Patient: sex F, age 48
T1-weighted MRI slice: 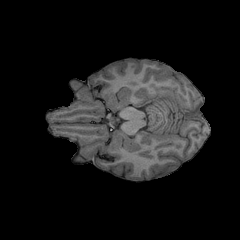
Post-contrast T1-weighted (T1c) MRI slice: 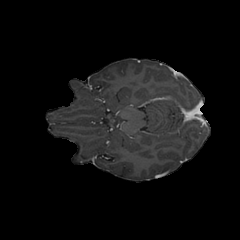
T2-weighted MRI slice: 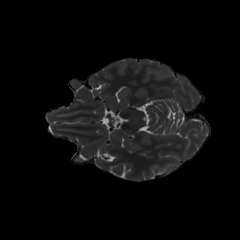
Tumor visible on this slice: no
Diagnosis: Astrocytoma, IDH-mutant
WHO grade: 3